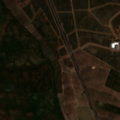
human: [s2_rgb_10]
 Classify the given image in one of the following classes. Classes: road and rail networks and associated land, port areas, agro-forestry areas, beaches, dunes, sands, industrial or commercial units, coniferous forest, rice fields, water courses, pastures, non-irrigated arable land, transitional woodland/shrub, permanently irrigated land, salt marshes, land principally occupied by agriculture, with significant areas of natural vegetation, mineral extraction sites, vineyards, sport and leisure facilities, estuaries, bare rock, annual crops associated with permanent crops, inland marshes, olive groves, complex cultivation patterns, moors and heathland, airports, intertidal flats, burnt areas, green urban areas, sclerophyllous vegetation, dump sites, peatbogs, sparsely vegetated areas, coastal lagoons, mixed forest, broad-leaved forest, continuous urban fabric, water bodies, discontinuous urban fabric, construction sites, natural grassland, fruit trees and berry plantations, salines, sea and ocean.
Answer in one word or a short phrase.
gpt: continuous urban fabric